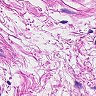
Metastatic tissue present: no